Interaction volume radius: 5 \u00c5
Interaction volume height: 20 \u00c5
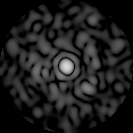
Disorder parameter: 0.8594